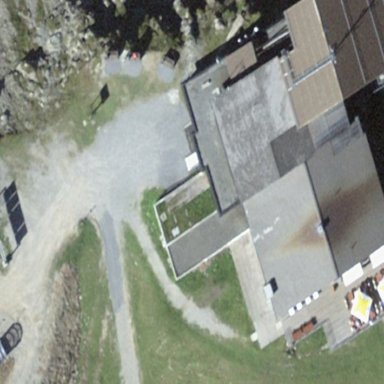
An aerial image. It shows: Transportation building.